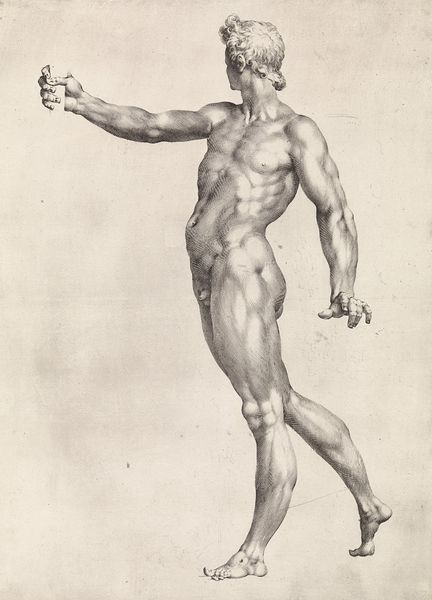
Titel: Apollo doodt de draak Python
Künstler: Jan Harmensz. Muller
Standort: Amsterdam
Institution: Rijksmuseum
Schlagwörter: akt, hand, mann, nackt, schatten, grau, haar, licht, skizze, zeichnung, hochformat, arm, gesicht, halten, stehen, herr, gehen, blatt, statue, papier, studie, grafik, graphik, muskeln, büste, festhalten, ellenbogen, wade, muskulös, nacktheit, druck, schraffur, bleistift, schritt, jüngling, manierismus, stange, kupferstich, akademie, nachricht, spannung, ausfallschritt, kneie, korper, probedruck, muslkulatur